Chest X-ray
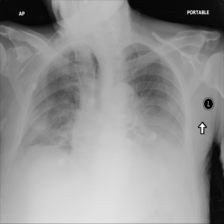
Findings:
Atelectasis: negative
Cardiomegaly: negative
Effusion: negative
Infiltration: positive
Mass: negative
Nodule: negative
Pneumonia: negative
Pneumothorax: negative
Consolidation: negative
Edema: negative
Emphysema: negative
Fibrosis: negative
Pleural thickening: negative
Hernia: negative